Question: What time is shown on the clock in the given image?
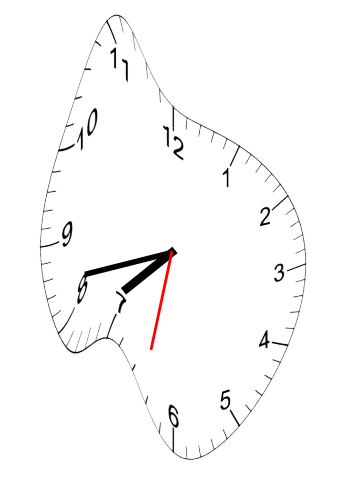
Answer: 07:42:32